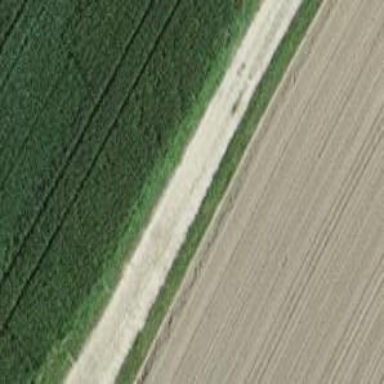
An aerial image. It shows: Track with fine gravel surface. The track type is grade 2.